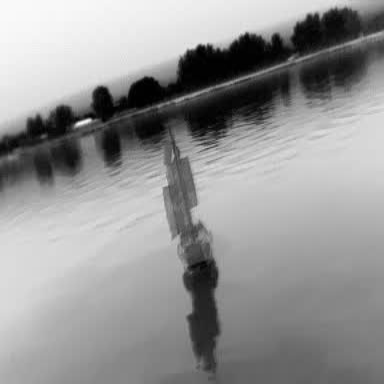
There is a sailboat in the infrared image.